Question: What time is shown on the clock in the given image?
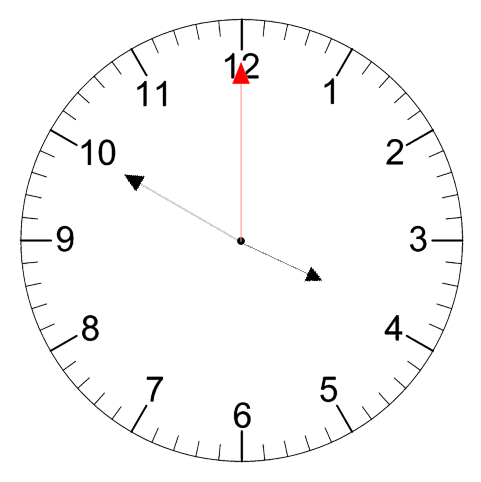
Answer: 03:50:00